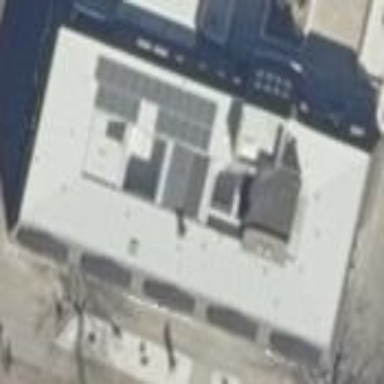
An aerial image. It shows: Commercial building.